Interaction volume radius: 5 \u00c5
Interaction volume height: 40 \u00c5
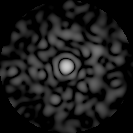
Disorder parameter: 0.8336